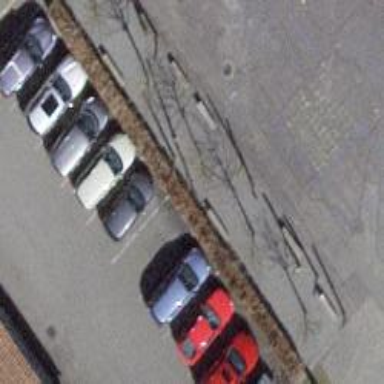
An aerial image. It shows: Parking available on the street side.